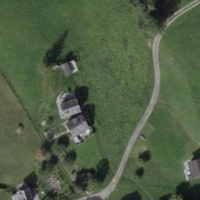
EUNIS habitat code: 41
Species observed at this site:
Primula veris